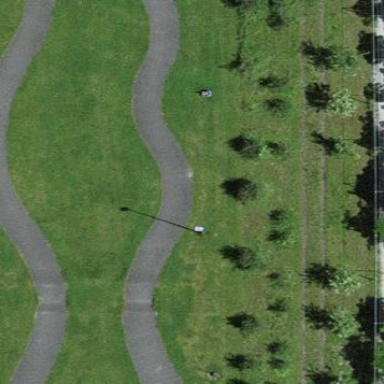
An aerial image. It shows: Cycling pitch for leisure and sports activities.